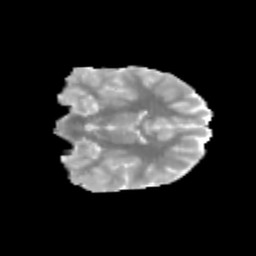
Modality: MD
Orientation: coronal
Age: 10
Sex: female
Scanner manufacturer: siemens
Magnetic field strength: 3 T
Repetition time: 3.8 s
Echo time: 0.07 s